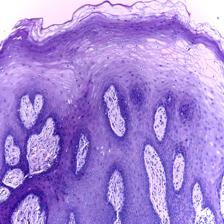
Diagnosis: Normal